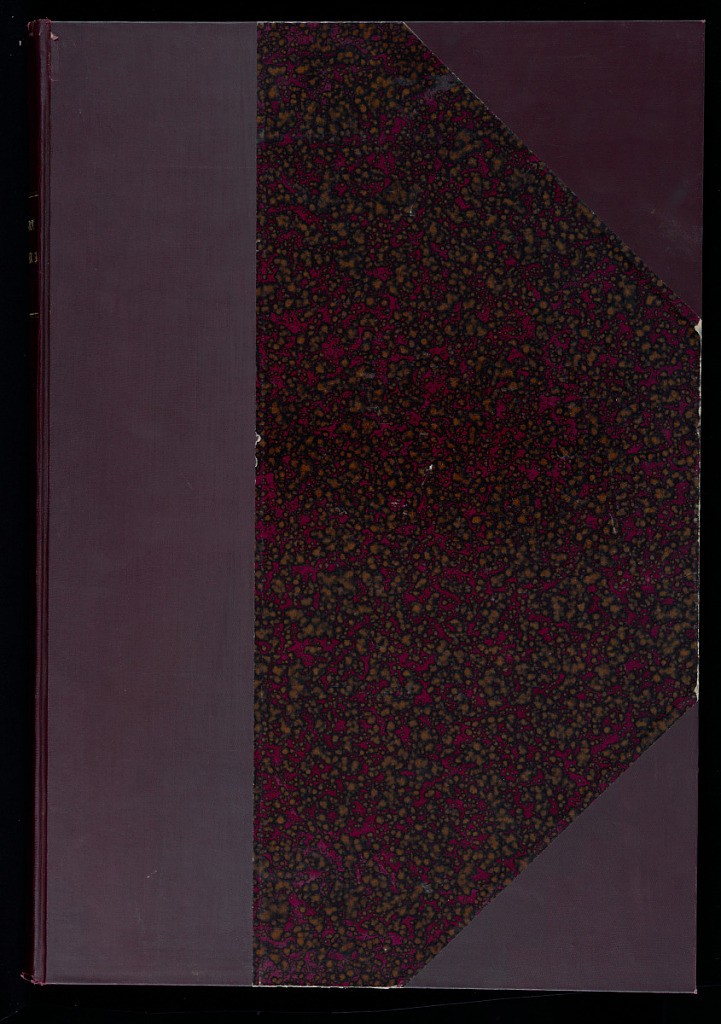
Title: Album of Prints: Tome 4 of the Oeuvre of Juste-François Boucher, known as Boucher fils
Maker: Juste-François Boucher, French, 1736 – 1782
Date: ca. 1775
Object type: Album
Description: Album of prints containing volume four of the collected works of Juste-François Boucher, which includes books forty-nine through sixty-five of designs for furniture. The album is missing:
52e. Cahier, Nos. 307-308 and 310-312
57e. Cahier, Nos. 337, 339. 341-342
58e. Cahier, Nos. 343-348
59e. Cahier, Nos. 350-351, 353
60e. Cahier, Nos. 355-360
61e. Cahier, Nos. 361-366
63e. Cahier, Nos. 373-375, 377-378
64e. Cahier, Nos. 379-384
65e. Cahier, Nos. 385, 390